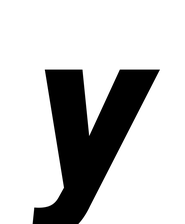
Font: Roboto-Italic_Black_Italic